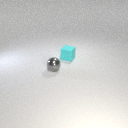
small gray metal sphere in front of small cyan rubber cube